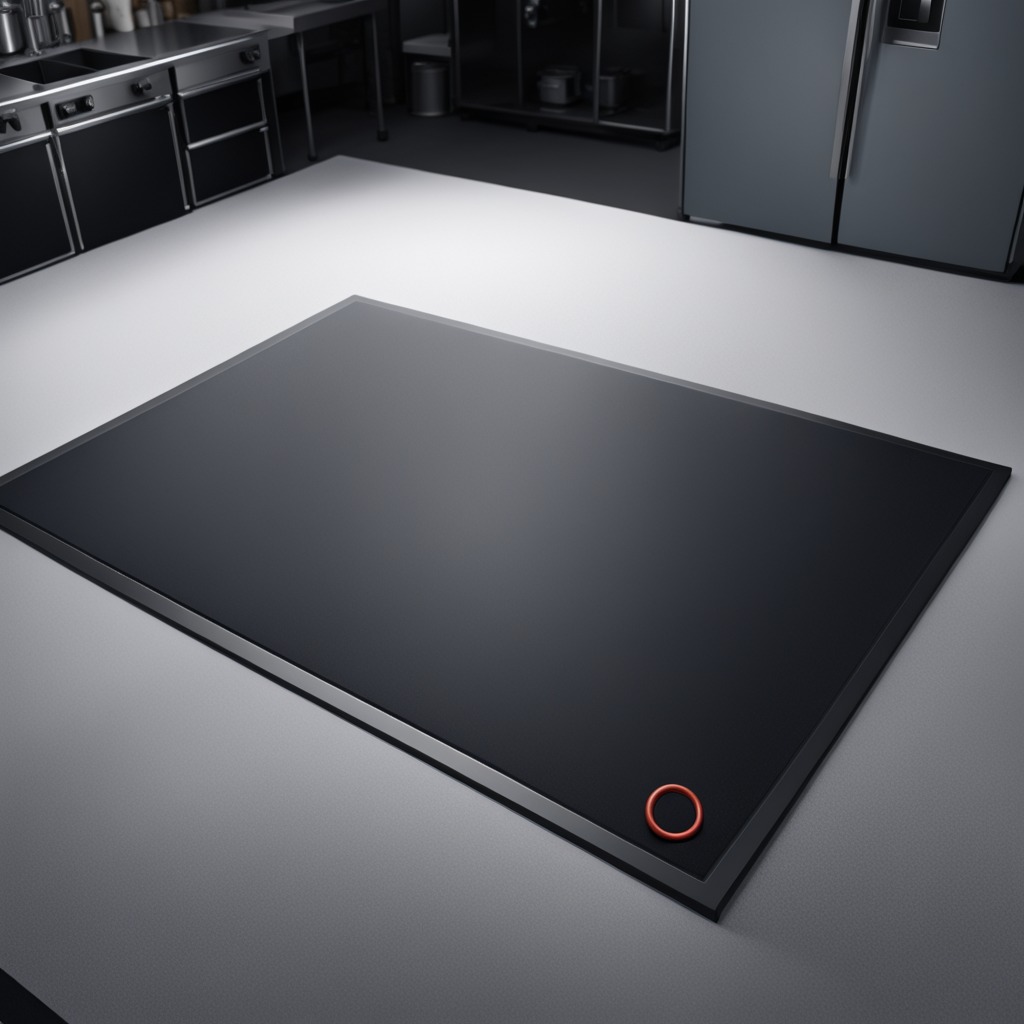
A rubber O-ring is lying on the clean granite tabletop covered with a black rubber mat inside a workshop under bright overhead lighting crisp shadows high clarity worn but beneath the mat.